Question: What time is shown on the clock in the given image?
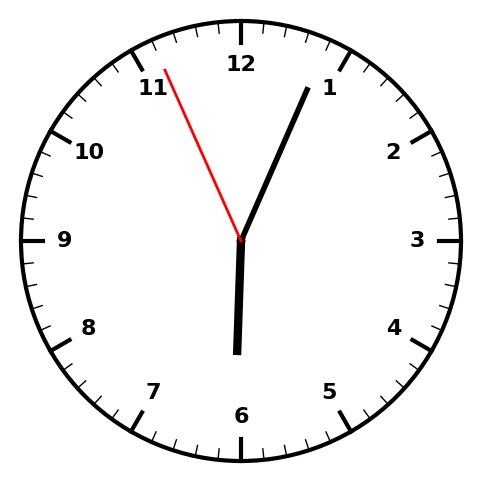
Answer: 06:03:56